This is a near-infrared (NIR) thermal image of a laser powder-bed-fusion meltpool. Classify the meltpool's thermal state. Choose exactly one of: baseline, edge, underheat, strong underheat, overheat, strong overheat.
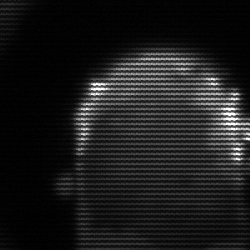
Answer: baseline